Question: I try to create a scene for physical simulation. The scene consists of rectangular floes floating in a rectangular pond. Something like this:

So I need to fill a rectangular area with non-intersecting rotated rectangles with widths and heights in a specified range. I don't need to find an optimal coverage of the area. The goal is just to generate floes of different size without intersections.
And I'd like to get a solution without any dynamics, only using collision detection algorithms.
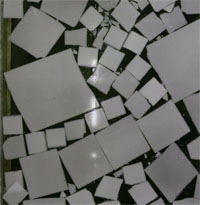
Answer: There is what I would do:
Suppose the length of the rectangles are between [MaxSize MinSize]
'''
r <- MaxSize
do{
Trying adding non-intersecting circles to the area with radius r and random center (x,y). We use circle instead of rectangle because intersection detecting for circles are easier than rectangles. e.g. if distance(x,y,x',y')<r+r' then we are good.
If adding circle failed{
r--;
if r< MinSize break;
}
}
'''
Now you will have a plane full of on intersecting squares. There will be gaps because we were using circles as intersection detection. If this is not good enough for you, grow the squares to rectangles. You can do this by checking all points against a certain border and decide how much you can grow it.